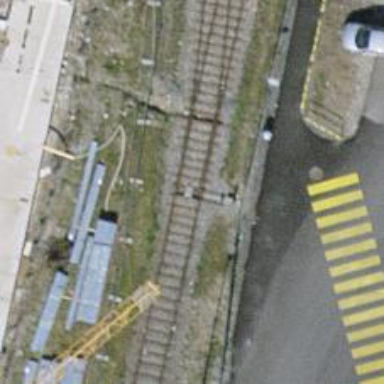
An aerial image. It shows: Railway switch.